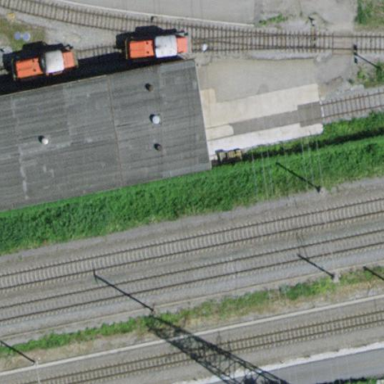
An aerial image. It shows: Industrial building.